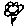
Label: flower